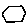
Label: hexagon